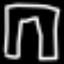
Label: pants